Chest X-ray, AP view. Patient: 49 years old, sex F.
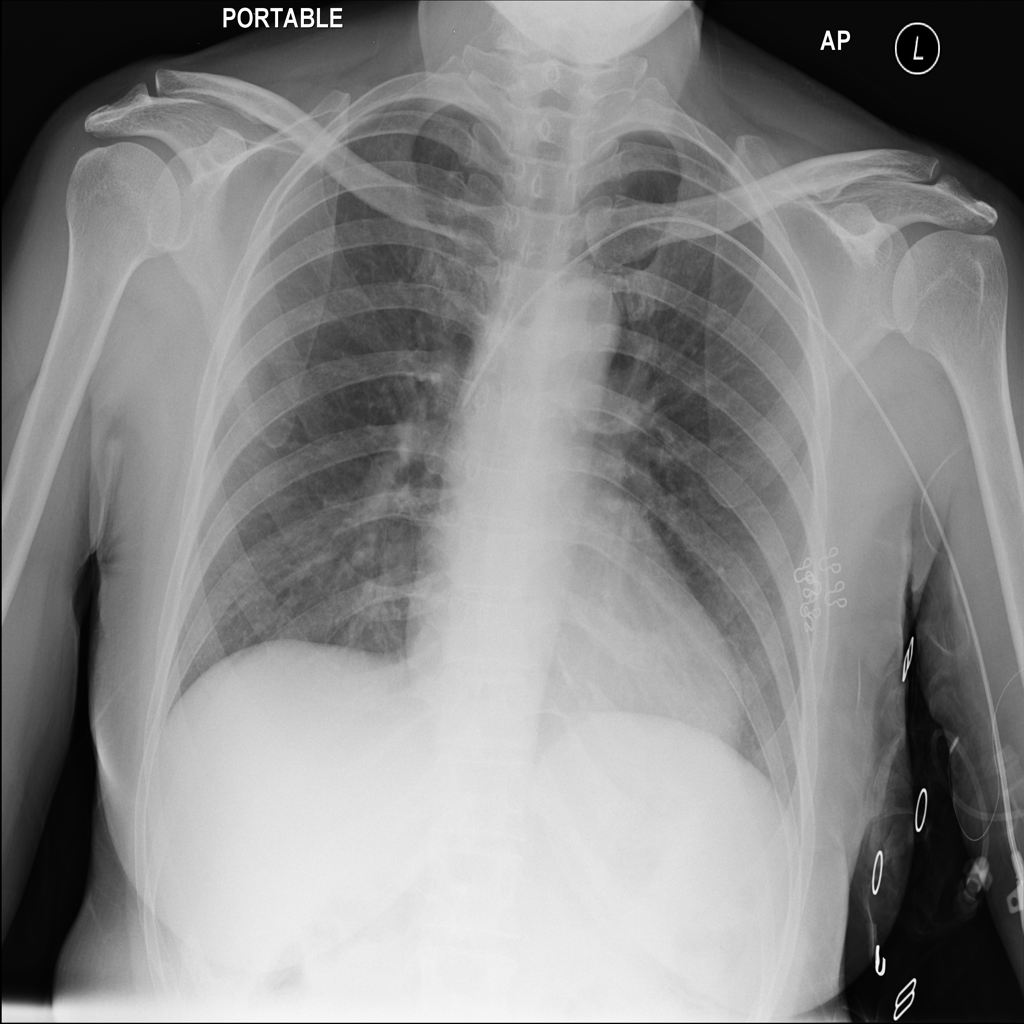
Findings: No Finding